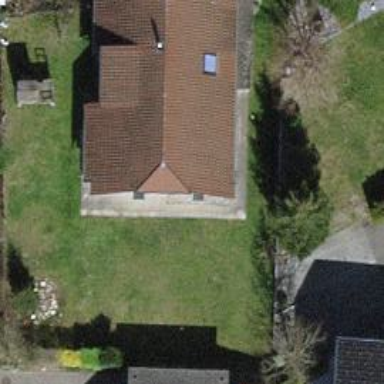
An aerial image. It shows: Building with tiled roof.